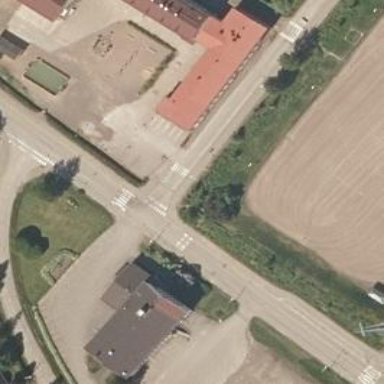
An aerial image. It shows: Footway with zebra crossing.